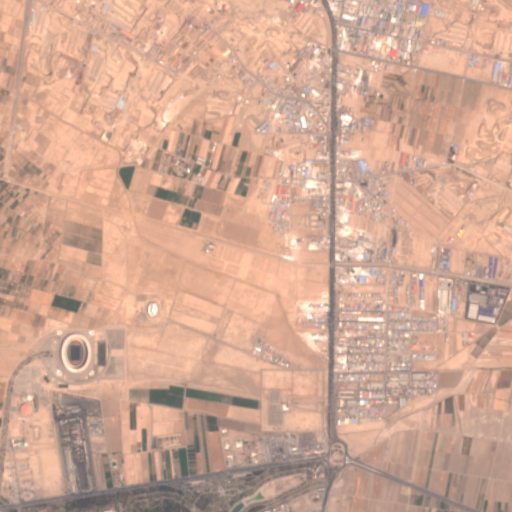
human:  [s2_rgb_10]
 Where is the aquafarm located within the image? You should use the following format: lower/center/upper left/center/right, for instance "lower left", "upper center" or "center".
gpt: The aquafarm is located in the lower left of the image.
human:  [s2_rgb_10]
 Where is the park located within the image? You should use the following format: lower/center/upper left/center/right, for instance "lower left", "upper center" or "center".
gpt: The park is located in the lower left of the image.
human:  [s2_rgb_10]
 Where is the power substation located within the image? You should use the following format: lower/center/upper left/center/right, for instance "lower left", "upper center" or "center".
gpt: The power substation is located in the lower center of the image.
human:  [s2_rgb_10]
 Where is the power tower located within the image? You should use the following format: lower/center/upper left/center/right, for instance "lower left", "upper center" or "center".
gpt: The power tower is located in the lower of the image.
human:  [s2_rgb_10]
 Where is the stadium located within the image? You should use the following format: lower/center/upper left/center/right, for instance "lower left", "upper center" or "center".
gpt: The stadium is located in the lower left of the image.
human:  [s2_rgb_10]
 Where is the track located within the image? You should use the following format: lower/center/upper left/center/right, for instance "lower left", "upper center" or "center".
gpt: The track is located in the lower left of the image.
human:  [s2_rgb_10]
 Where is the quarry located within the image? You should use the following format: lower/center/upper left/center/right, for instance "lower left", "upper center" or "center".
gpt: There is no quarry in the image.